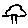
Label: tree